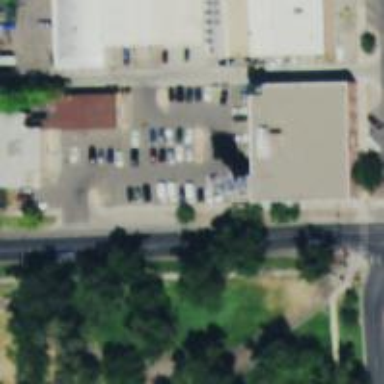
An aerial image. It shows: Parking space.